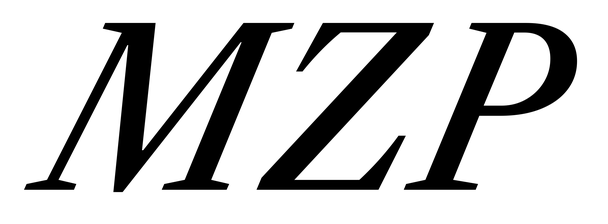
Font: LibreCaslonText-Italic_Medium_Italic